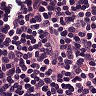
Metastatic tissue present: no